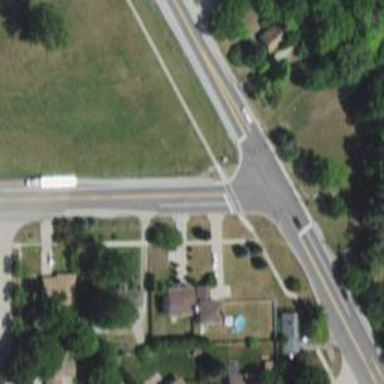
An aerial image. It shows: Tertiary road with asphalt surface. There is separate sidewalk along the road.